Question: I am using HTML 5 full screen API, When full screen mode is activated, there is this default option on the top of screen (see the image attached) which allows user to close full screen mode.

Is there any way to hide/disable this? it looks really ugly and it is useless since I am using my own closing option. I am ok with javascript solution if there is any.
Thanks in advance!
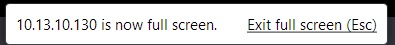
Answer: It's unlikely that the browser notification can be removed, as it is the browser's way of telling the user what is happening. Removing it would open the doors to all kinds of security-related shenanigans.
We had that 10 years ago with IE 5's "chromeless windows" and it was a disaster and <URL>].